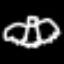
Label: angel